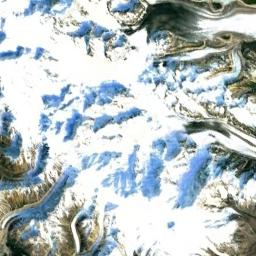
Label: snowberg